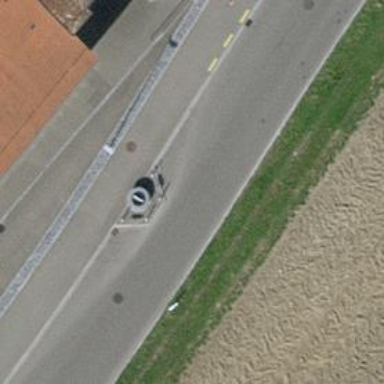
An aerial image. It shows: Water well with historical significance.